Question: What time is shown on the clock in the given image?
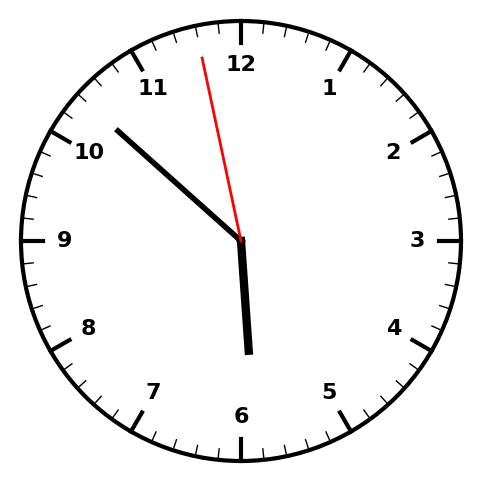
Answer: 05:51:58